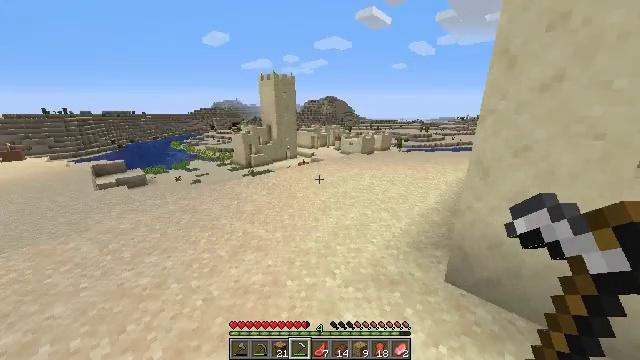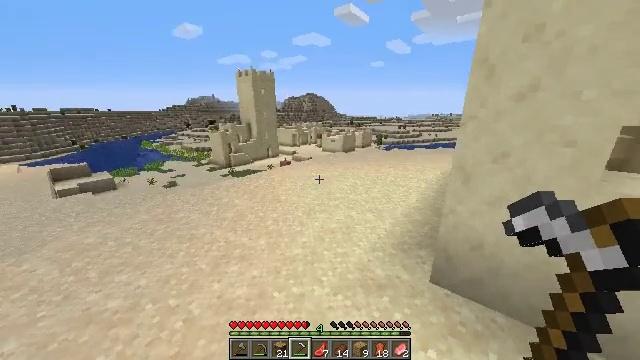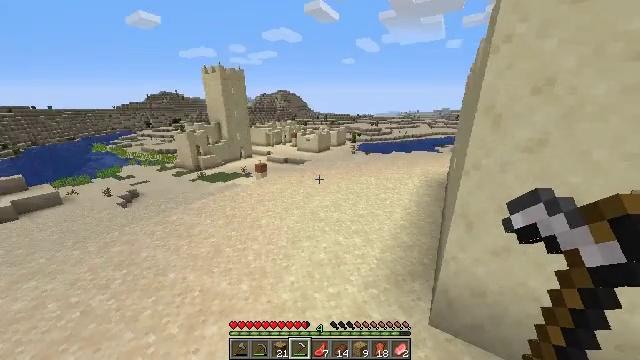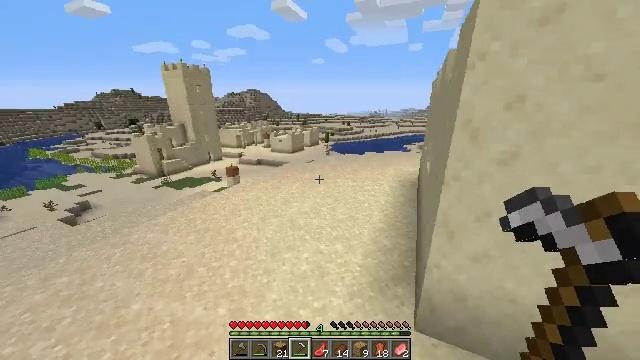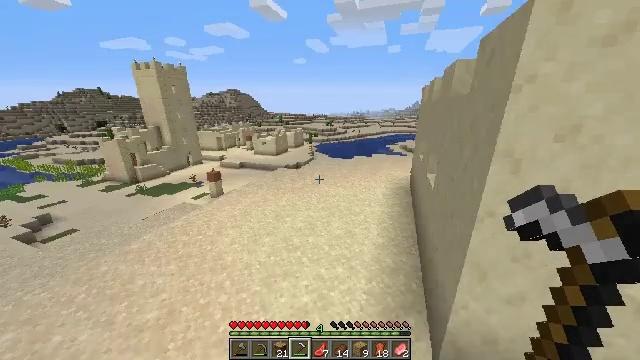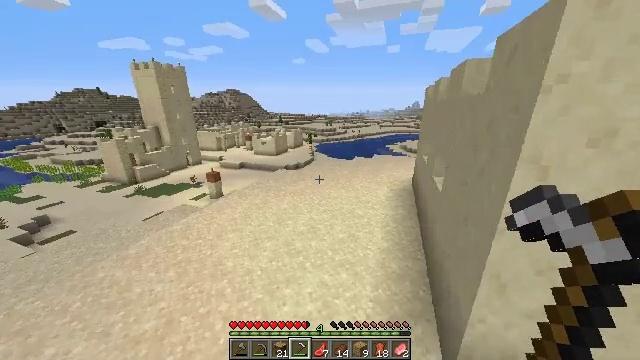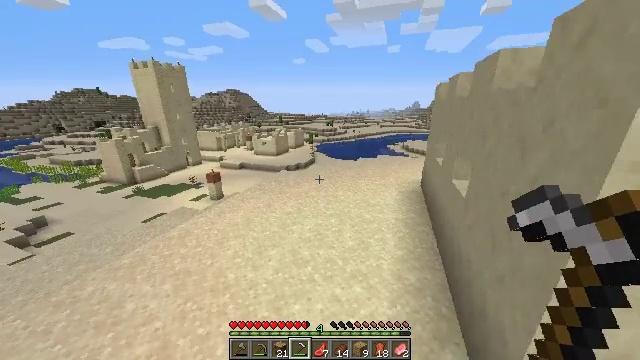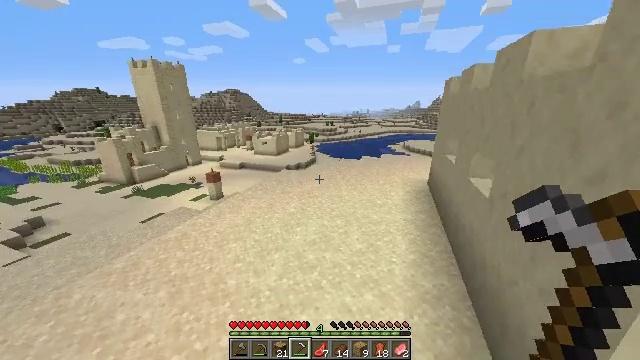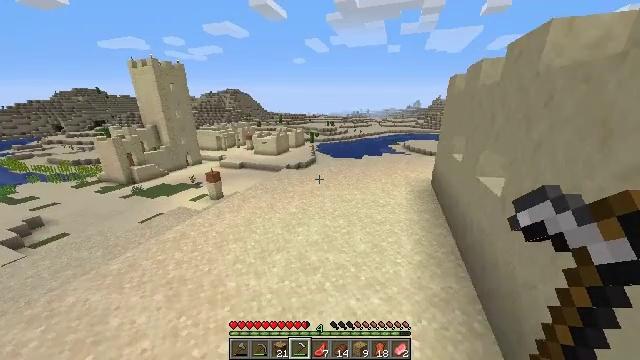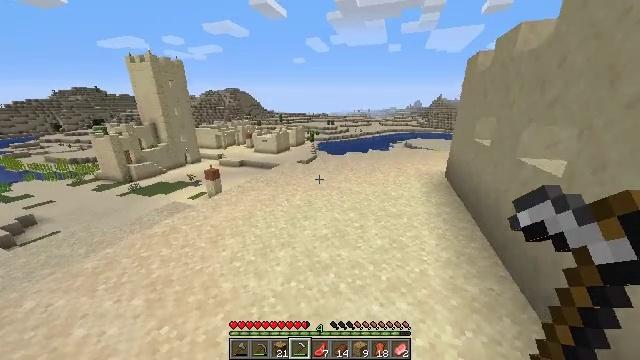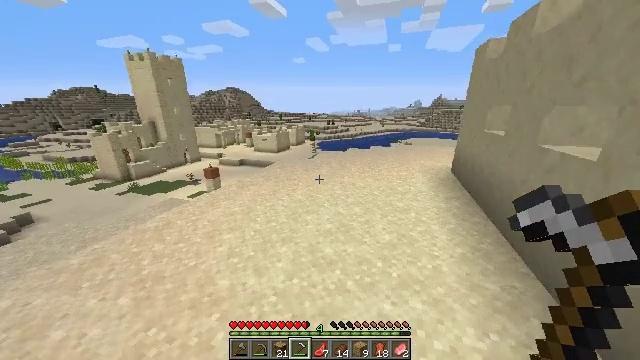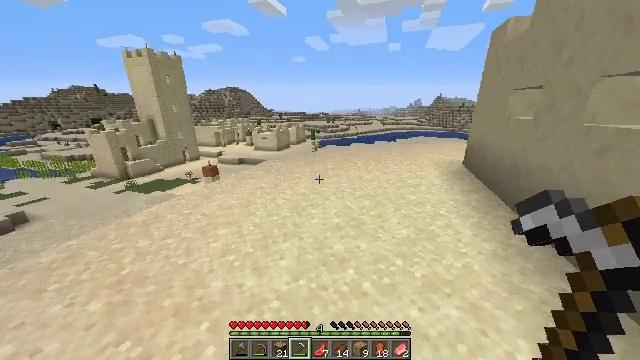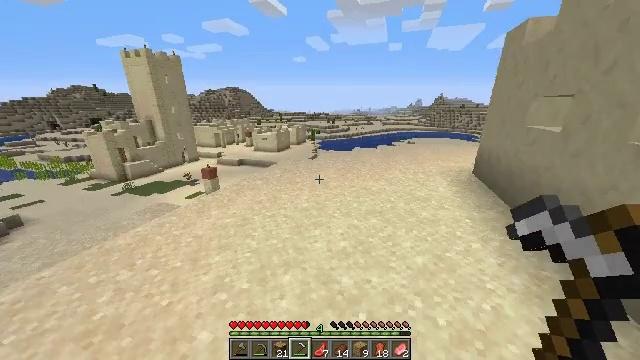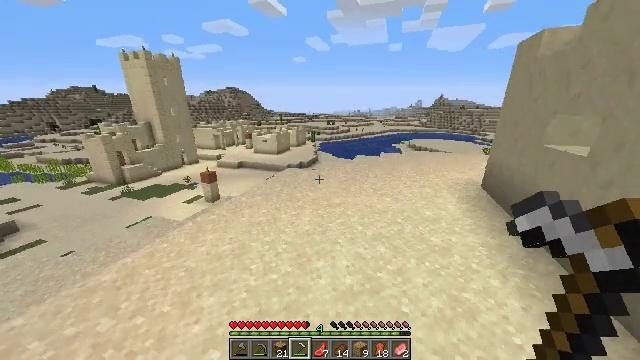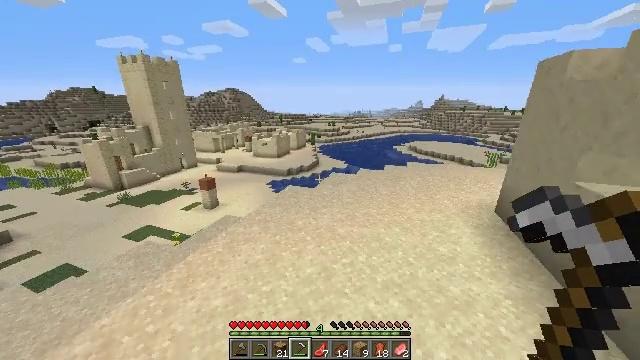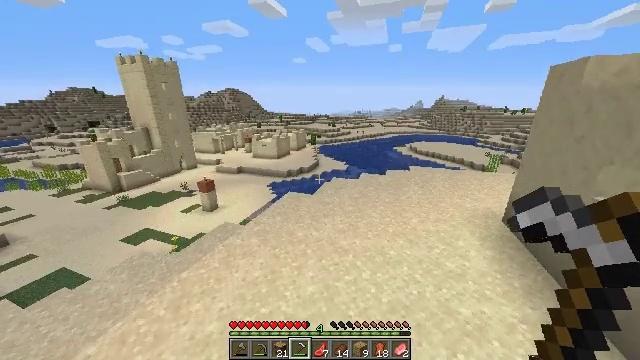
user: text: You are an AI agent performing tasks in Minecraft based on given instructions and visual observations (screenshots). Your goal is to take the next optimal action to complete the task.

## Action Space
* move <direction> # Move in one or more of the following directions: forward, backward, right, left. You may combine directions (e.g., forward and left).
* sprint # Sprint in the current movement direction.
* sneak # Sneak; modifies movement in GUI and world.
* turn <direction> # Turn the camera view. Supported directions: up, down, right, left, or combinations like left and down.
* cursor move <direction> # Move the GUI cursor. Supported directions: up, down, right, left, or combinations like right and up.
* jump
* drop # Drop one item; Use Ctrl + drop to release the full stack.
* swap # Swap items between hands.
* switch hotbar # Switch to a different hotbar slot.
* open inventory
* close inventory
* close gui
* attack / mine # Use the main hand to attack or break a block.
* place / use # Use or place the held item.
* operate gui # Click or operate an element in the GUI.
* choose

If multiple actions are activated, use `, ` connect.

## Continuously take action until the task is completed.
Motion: motion action
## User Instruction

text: Attack the green carpet to retrieve it.
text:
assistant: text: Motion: move forward, turn right, jump
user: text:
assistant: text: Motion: move forward, turn right, jump
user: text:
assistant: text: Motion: move forward, turn right, jump
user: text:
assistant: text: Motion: move forward, turn right, jump
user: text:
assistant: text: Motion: move forward, jump
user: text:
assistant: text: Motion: move forward, jump
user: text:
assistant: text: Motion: move forward, jump
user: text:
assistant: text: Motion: move forward, jump
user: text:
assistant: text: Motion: move forward, jump
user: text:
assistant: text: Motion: move forward, jump
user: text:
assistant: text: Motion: move forward, jump
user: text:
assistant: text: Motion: move forward, jump
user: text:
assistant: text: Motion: move forward, jump
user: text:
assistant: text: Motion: move forward, jump
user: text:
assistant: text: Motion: move forward, jump
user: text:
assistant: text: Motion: move forward, jump
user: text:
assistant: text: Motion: move forward, jump
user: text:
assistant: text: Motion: move forward, jump
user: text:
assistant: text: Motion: move forward, jump
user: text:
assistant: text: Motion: move forward, jump
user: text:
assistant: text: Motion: move forward, jump
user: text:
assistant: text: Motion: move forward
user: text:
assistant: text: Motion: move forward
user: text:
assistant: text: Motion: move forward
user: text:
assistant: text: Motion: move forward
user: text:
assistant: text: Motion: move forward
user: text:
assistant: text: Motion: move forward
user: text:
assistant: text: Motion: move forward
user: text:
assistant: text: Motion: move forward
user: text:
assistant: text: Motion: move forward